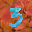
Label: 3